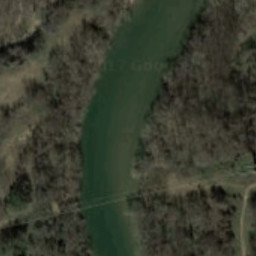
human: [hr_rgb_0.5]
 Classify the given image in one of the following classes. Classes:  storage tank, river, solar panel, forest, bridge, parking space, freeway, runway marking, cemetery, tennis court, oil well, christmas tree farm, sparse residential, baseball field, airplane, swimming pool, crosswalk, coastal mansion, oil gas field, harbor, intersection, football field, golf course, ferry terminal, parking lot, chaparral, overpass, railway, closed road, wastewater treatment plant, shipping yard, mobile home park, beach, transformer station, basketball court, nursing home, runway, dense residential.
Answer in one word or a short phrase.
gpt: river